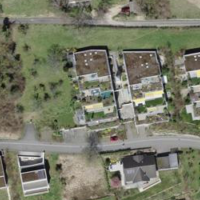
EUNIS habitat code: 55
Species observed at this site:
Podarcis muralis
Prunus spinosa
Anguis fragilis